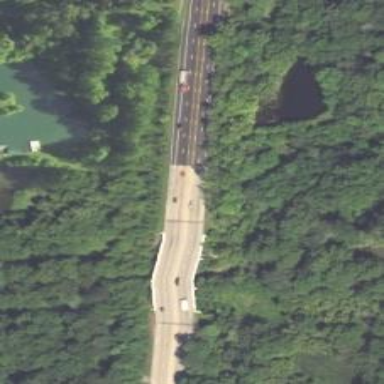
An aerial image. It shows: Trunk highway.